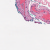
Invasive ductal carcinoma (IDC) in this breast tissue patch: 0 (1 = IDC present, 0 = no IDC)